Interaction volume radius: 10 \u00c5
Interaction volume height: 30 \u00c5
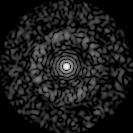
Disorder parameter: 0.8421